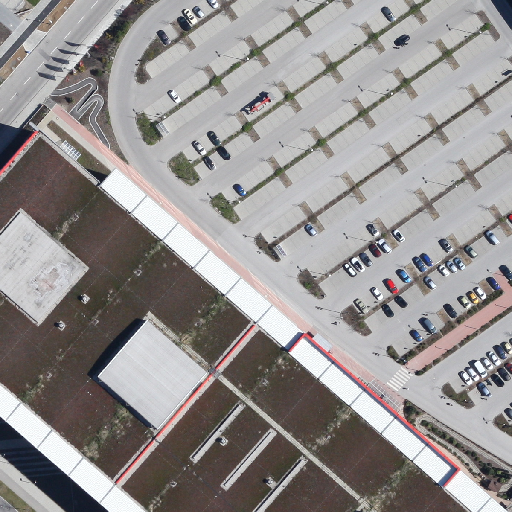
Referring expression: bikeway along with tree